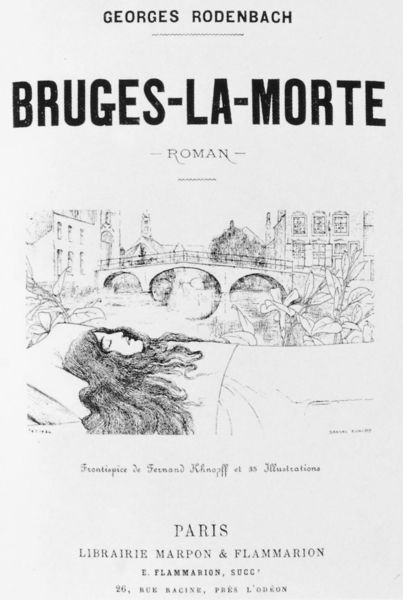
Titel: Bruges-la-Morte, für Georges Rodenbach
Künstler: Fernand Khnopff
Institution: Brüssel, Museum für Literatur
Schlagwörter: blätter, feder, schlaf, wasser, fluss, mädchen, stadt, ufer, blumen, fenster, frankreich, frau, paris, zeichnung, gebäude, haus, tod, tot, häuser, brücke, haare, pflanze, pflanzen, locken, schrift, liegen, schlafen, fassade, graphik, französisch, seine, jugendstil, weib, bett, buch, druck, druckgraphik, titel, seite, illustration, text, plakat, literatur, titelblatt, buchtitel, titelseite, bibliothek, bücherei, druch, morte, roman, vorsatz, vorsatzblatt, la, bruges, rodenbach, librairie, häusaer, leihbücherei, bruges-la-morte, georges rodenbach